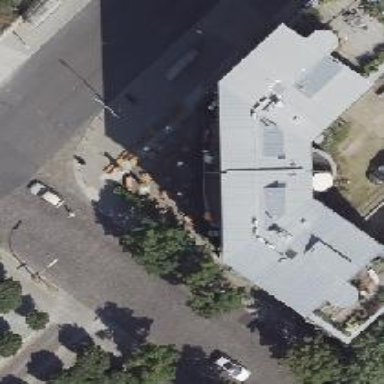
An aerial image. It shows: Café.